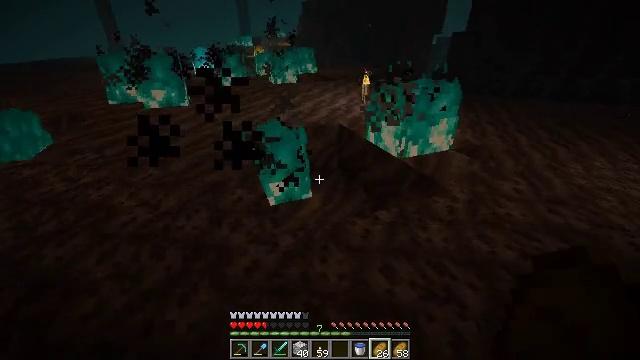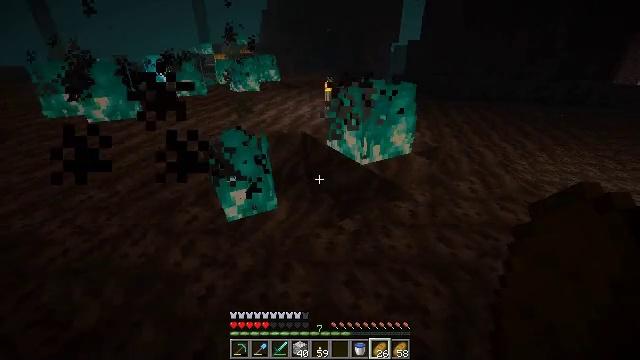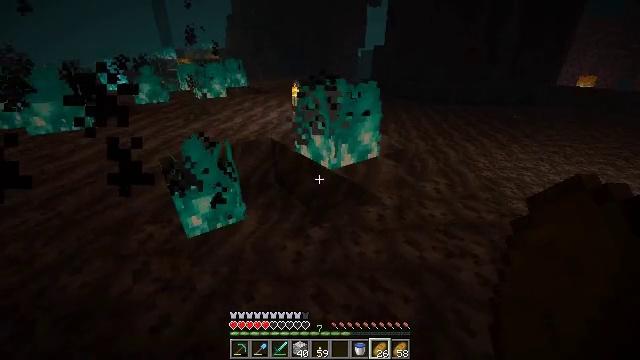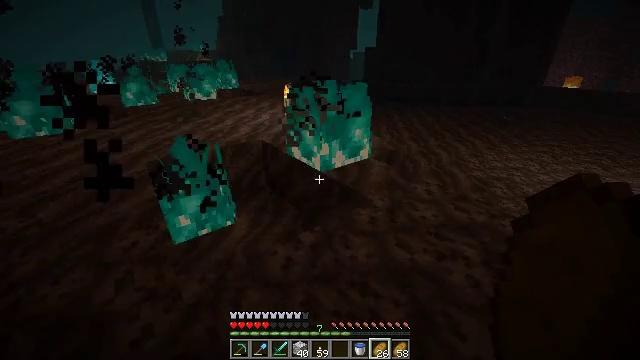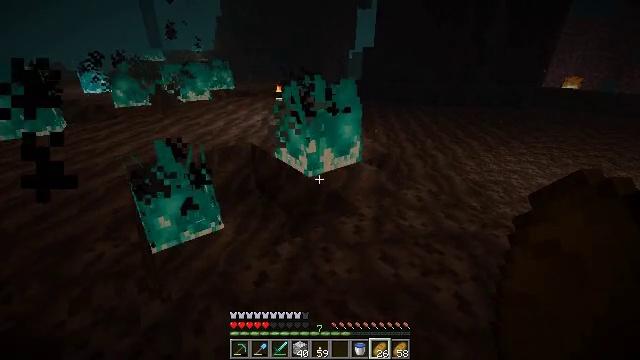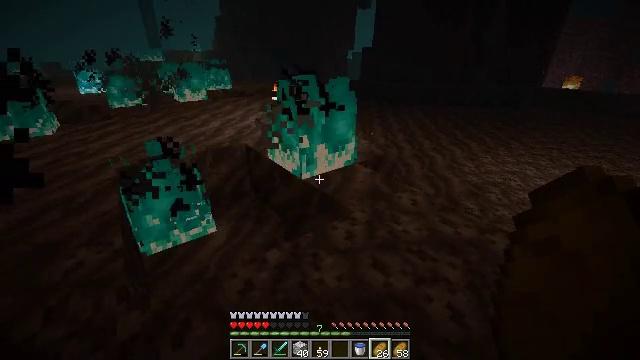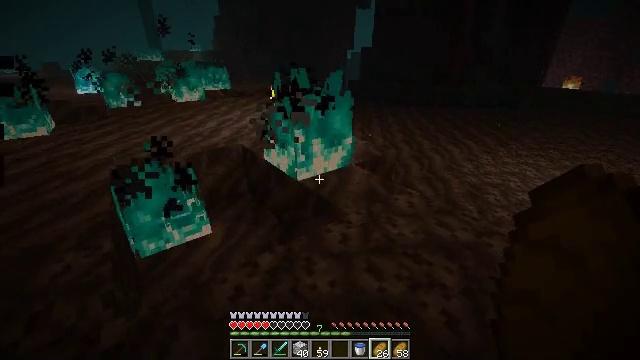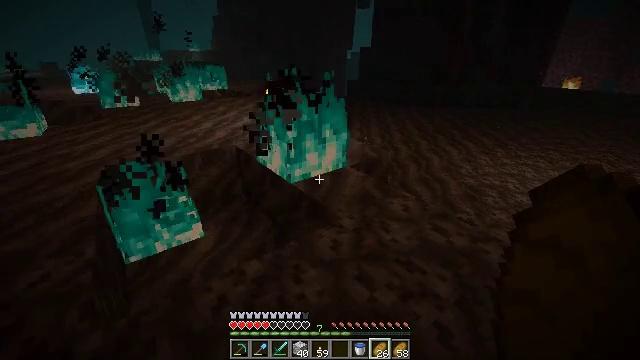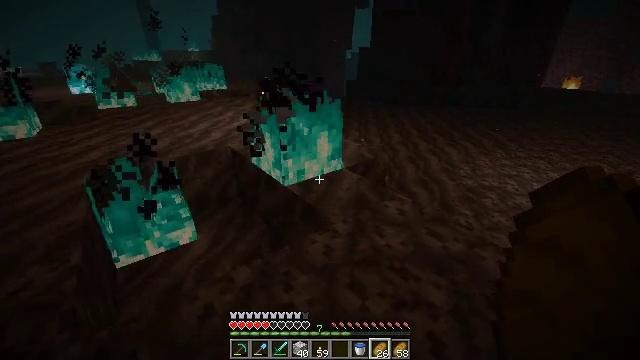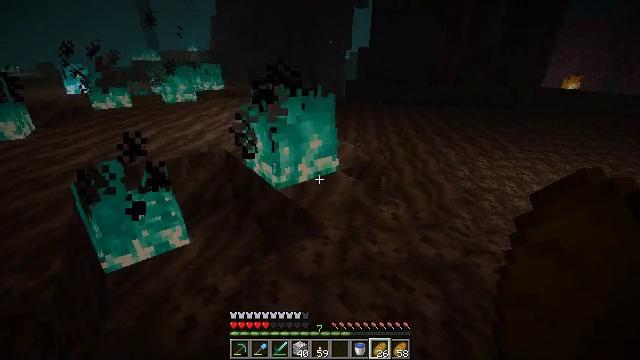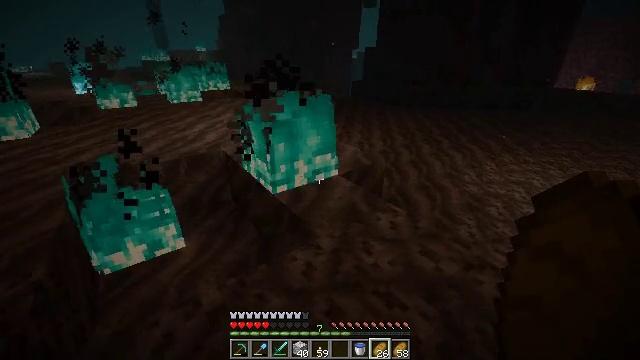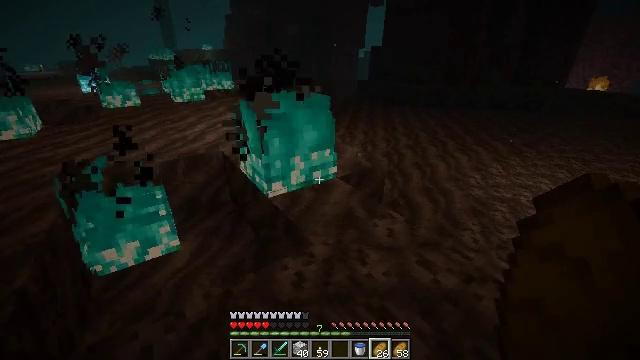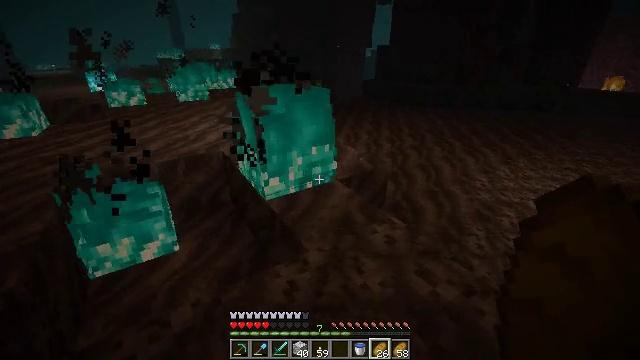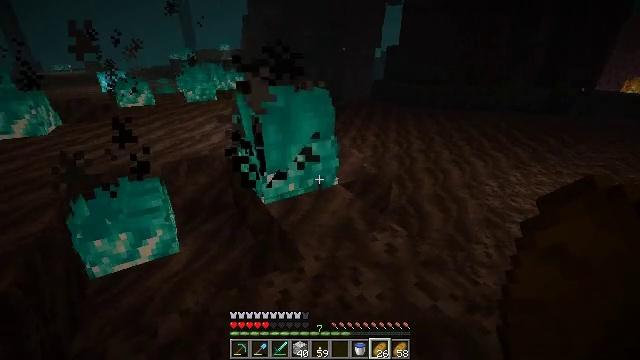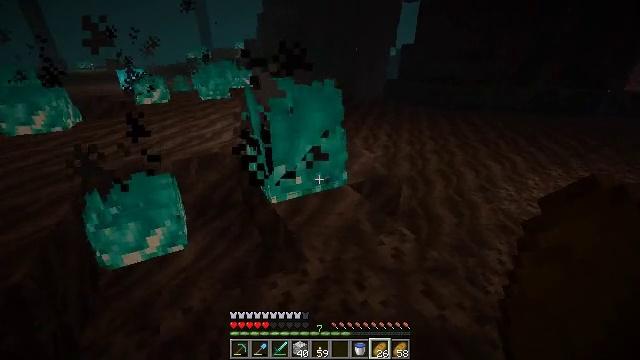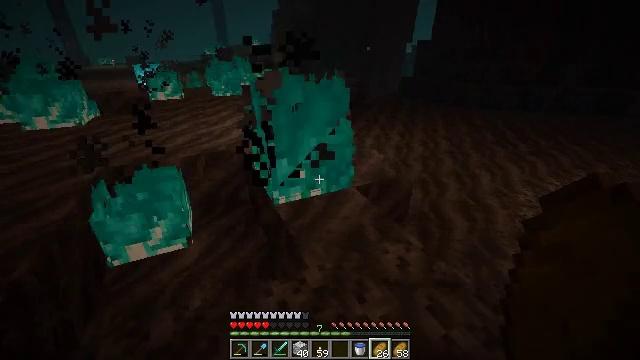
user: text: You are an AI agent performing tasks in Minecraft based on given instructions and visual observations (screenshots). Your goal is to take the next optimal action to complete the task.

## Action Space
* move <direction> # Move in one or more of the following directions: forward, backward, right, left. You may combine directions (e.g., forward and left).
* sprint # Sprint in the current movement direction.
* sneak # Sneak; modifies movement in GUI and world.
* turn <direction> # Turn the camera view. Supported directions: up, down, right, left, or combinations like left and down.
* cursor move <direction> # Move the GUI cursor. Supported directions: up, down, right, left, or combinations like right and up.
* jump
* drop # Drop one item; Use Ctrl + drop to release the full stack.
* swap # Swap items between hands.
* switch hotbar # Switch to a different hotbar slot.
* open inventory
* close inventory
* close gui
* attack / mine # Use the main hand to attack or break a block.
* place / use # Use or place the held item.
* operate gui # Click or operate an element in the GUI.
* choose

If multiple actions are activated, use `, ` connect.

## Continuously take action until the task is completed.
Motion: motion action
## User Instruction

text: Clear the area by removing soul fire.
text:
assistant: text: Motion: move forward and move right, turn right and up
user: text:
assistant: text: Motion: move forward and move right, turn right
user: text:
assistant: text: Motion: move forward and move right, turn right
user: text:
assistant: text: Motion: move forward and move right
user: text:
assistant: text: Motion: move forward and move right
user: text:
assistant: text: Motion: move forward and move right
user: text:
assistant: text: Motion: move forward and move right
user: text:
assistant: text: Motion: move forward and move right
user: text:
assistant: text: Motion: move forward and move right
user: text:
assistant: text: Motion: move forward and move right, turn left
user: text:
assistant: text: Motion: move forward and move right, turn left
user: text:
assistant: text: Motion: move forward and move right, turn left
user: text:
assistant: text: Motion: move forward and move right, turn left
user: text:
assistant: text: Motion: move forward and move right, turn left
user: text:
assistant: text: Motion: move forward, turn left
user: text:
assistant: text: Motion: move forward, turn left
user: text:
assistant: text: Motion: move forward, turn left and down, attack / mine
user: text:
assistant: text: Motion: move forward, turn left, attack / mine
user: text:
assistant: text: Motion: move forward and move right, attack / mine
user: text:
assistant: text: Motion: move forward and move right, attack / mine
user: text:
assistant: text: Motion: move forward and move right
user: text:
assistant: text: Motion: move forward and move right
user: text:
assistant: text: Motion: move forward and move right, turn left
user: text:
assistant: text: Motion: move forward and move right, turn left and down
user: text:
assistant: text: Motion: move forward and move right, turn left and down
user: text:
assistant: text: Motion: move forward and move right, turn left
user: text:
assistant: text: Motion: move forward and move right
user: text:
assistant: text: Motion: move forward and move right
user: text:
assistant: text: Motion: move forward and move right, turn left, attack / mine
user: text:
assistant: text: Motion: move forward and move right, attack / mine